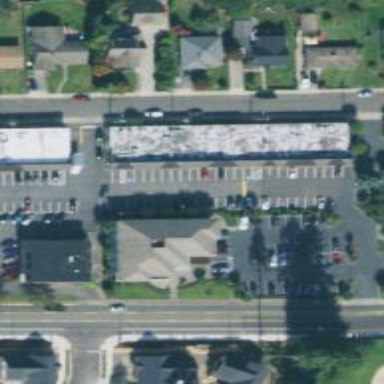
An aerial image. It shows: Healthcare clinic.